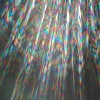
Label: sunburn